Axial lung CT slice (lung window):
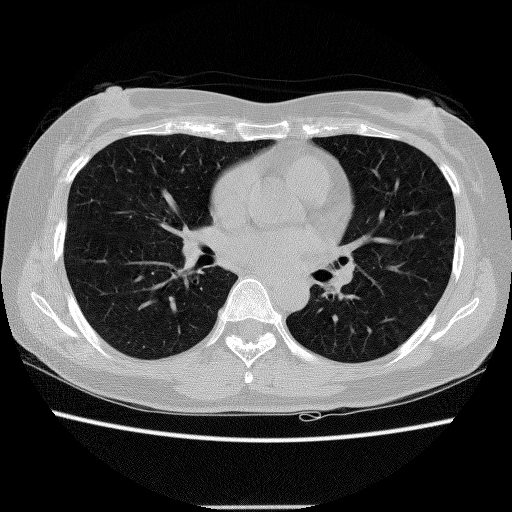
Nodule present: no